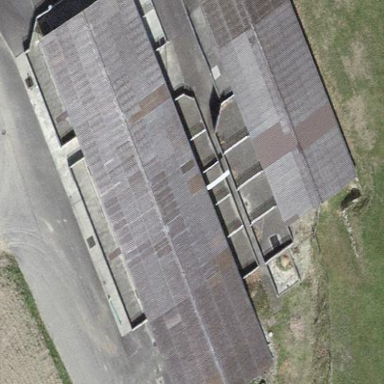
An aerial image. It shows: Hangar building.